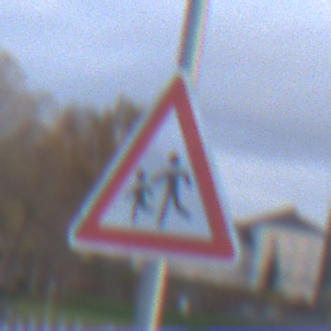
Verkehrszeichen: KinderRechts
Umgebung: Outdoor, Suburban
Tageszeit: SunriseSunset
Wetter: PartlyCloudy
Licht: Natural
Jahreszeit: NotSpecified
Kontrast: LowContrast